Question: in our app we have some toggle buttons with custom skin. The problem is visible on next picture. The toggle indicator isn't centered well. This problem appears only on devices whit higher resolution...for example on Nexus 7

Here is some code how we have defined skin
'''
<!-- TOGGLE -->
<style name="Toggle">
<item name="android:textSize">@dimen/toggle_text_size</item>
<item name="android:paddingLeft">@dimen/button_padding_left</item>
<item name="android:paddingRight">@dimen/button_padding_right</item>
<item name="android:background">@drawable/toggle_bg_selector</item>
<item name="android:textColor">@drawable/toggle_text_color_selector</item>
<item name="android:minHeight">0dip</item>
<item name="android:singleLine">true</item>
</style>
'''
button_padding_left and button_padding_right is both 3dip
toggle_bg_selector:
'''
<selector xmlns:android="http://schemas.android.com/apk/res/android">
<item
android:state_checked="true"
android:state_pressed="true"
android:drawable="@drawable/toggle_bg_on" />
<item
android:state_pressed="true"
android:drawable="@drawable/toggle_bg_on" />
<item
android:state_checked="true"
android:drawable="@drawable/toggle_bg_on" />
<item
android:drawable="@drawable/toggle_bg_off" />
</selector>
'''
And yes the drawable images are centered correctly.
Thank you for any responce.
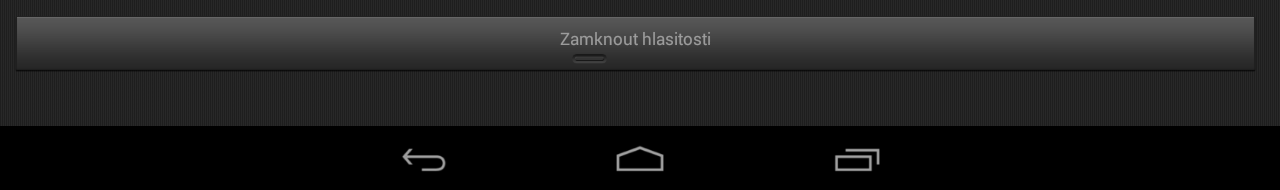
Answer: Ok, problem solved. It was a bad 9 patch picture. The scale area was 1 or 2 pixels wider on left side than on the right side.